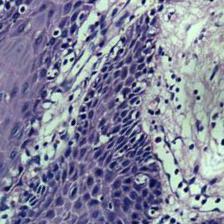
Diagnosis: Normal